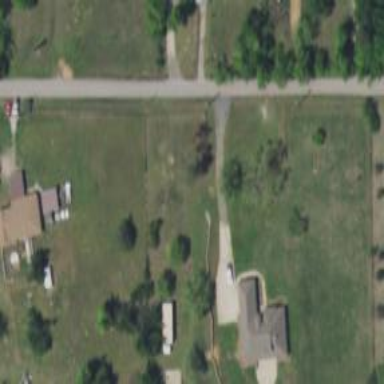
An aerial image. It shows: Driveway.